Field crop: maize
Growth stage: 1
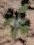
Species: chenopodium